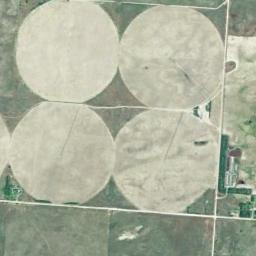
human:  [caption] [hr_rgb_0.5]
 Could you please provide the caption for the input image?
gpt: There are some bare circle farmland in the green land .

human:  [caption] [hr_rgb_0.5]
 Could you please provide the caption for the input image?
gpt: Several khaki circular farmlands are neatly arranged on the ground and some buildings beside .

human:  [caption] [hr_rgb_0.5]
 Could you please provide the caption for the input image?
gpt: Four neatly arranged light earthy circular fields .

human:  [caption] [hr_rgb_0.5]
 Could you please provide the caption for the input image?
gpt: There are many small round farms .

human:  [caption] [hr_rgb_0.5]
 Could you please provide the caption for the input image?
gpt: There are four white circular farmlands of the same size .